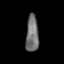
Tissue: lung
Cell type: Epithelial cells
Senescence score: 0.195
Nuclear area (px): 454
Mean DAPI intensity: 113.76